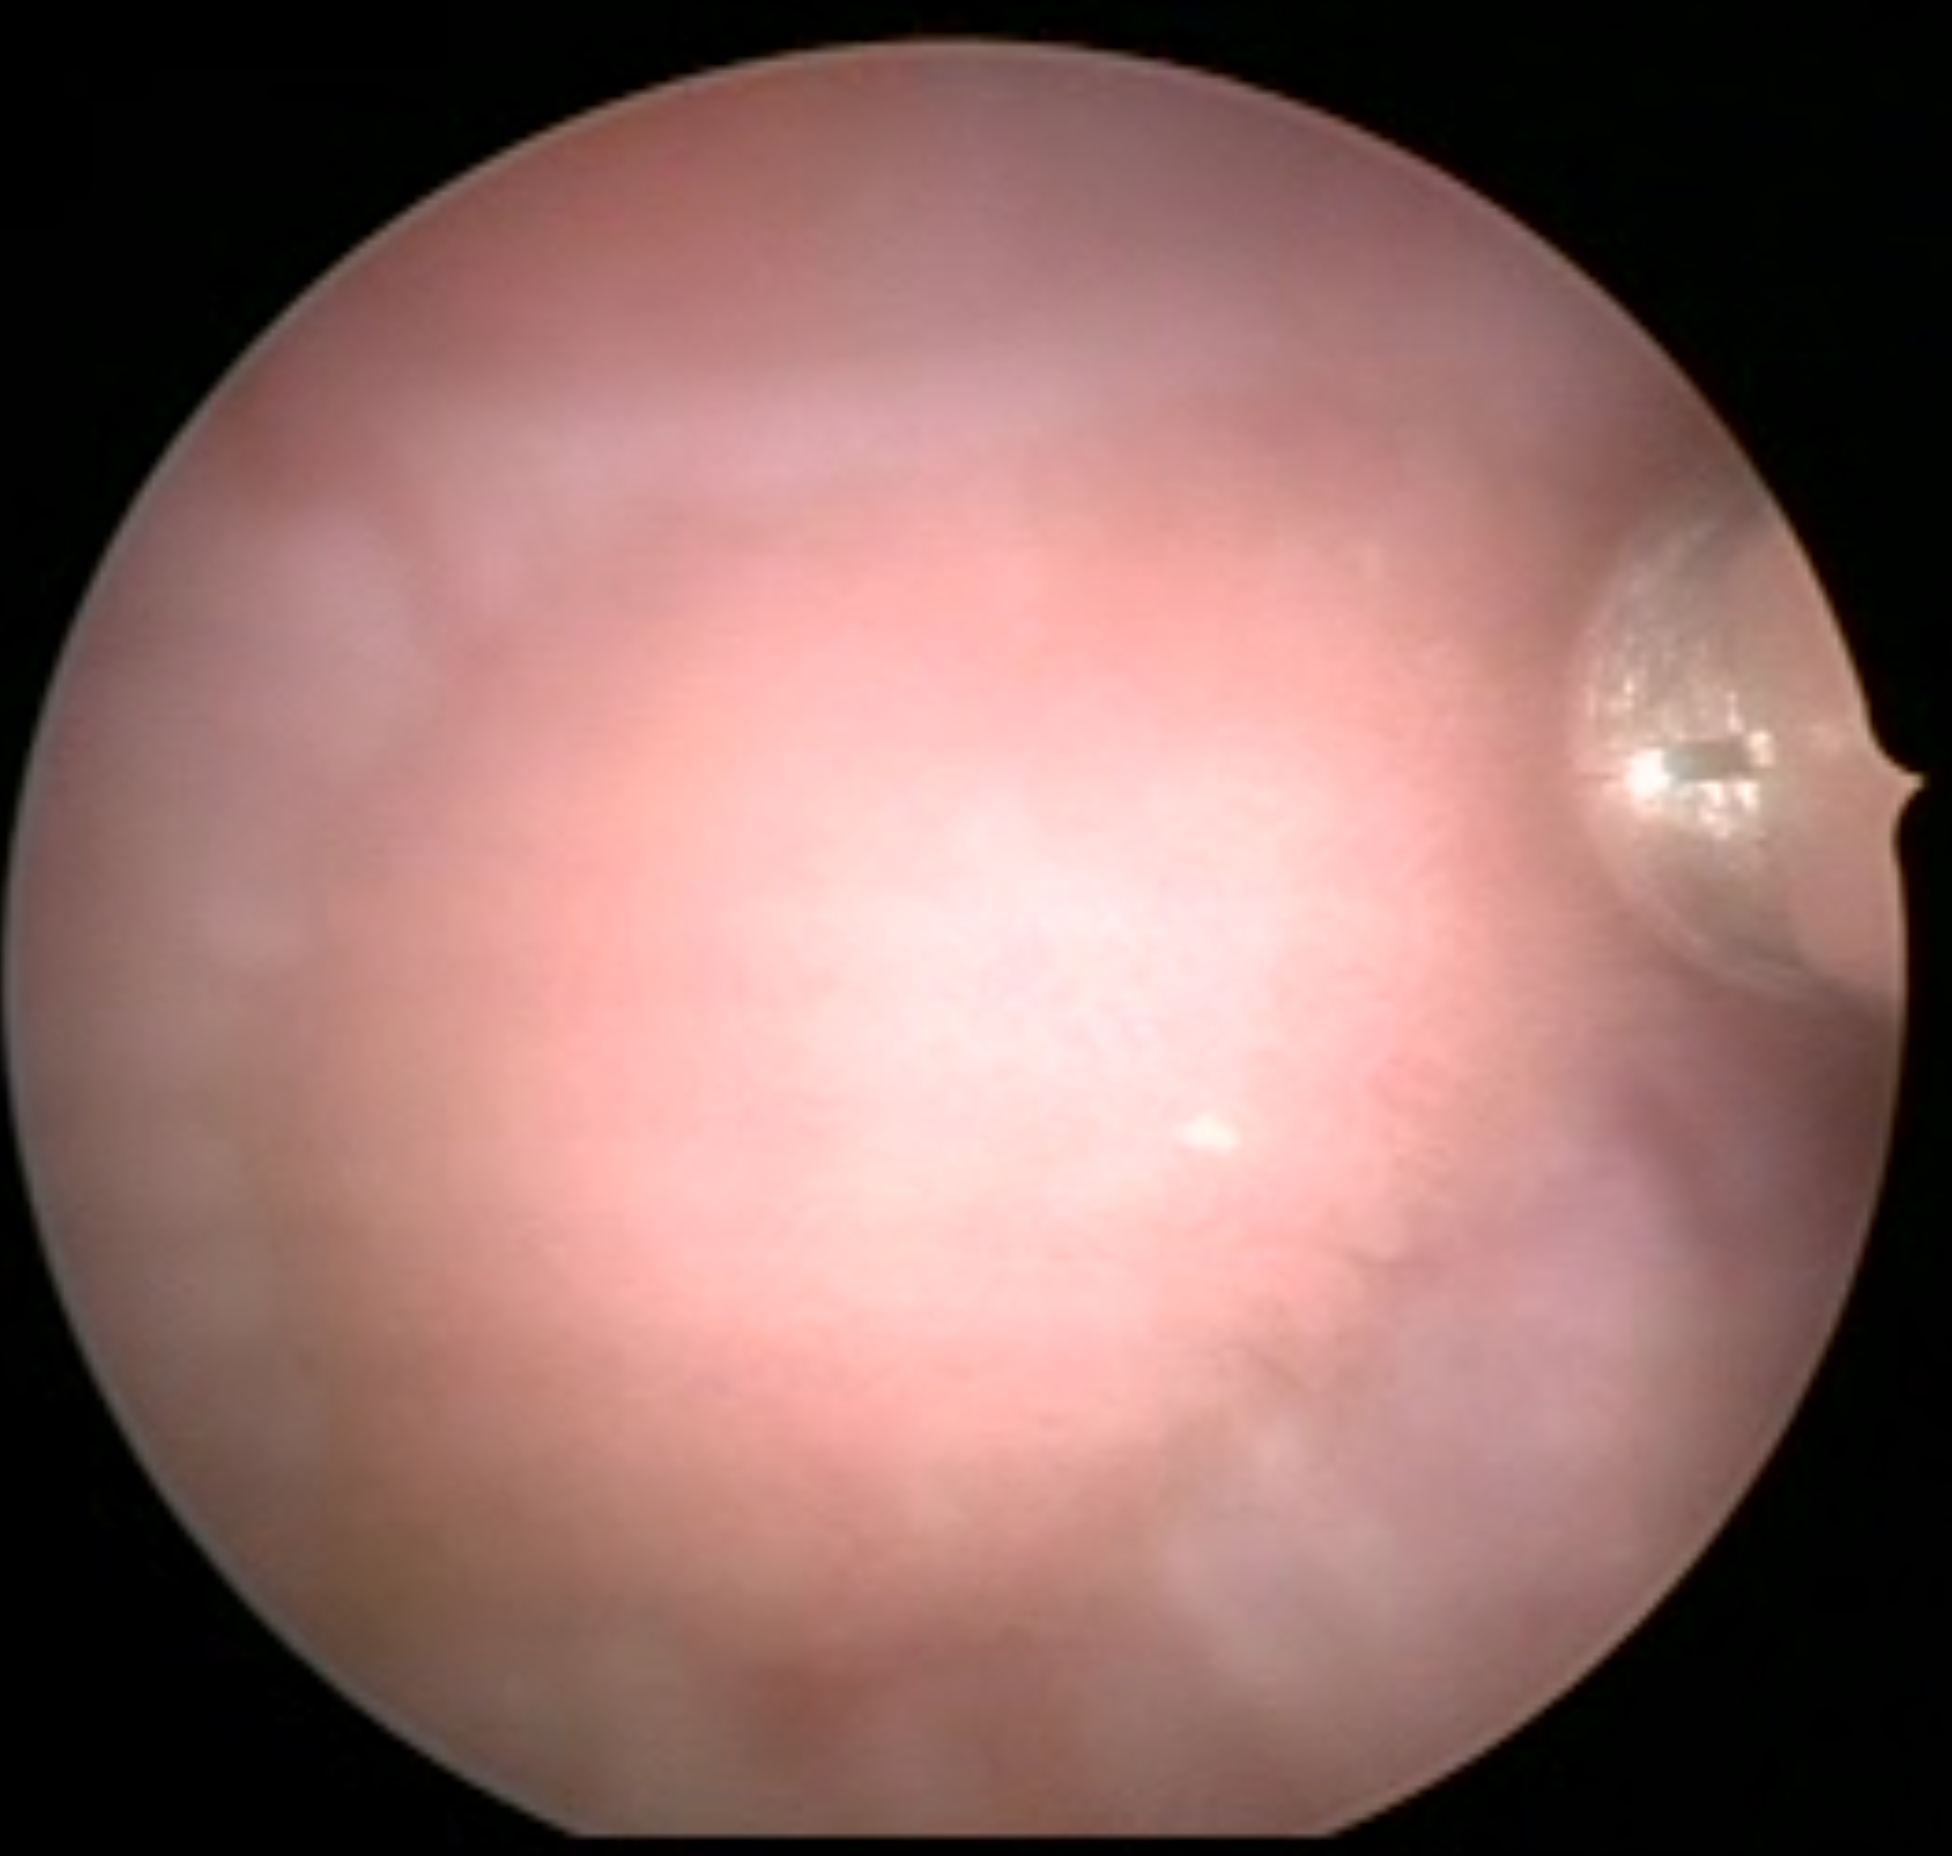
Modality: WLC
Class: Malignant
Subclass: LowGradePapillary
Lesion: L2
Stage: Ta
Morphology: Papillary
Bladder cancer association: Yes